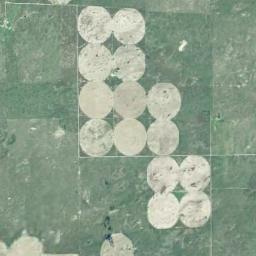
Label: circular_farmland